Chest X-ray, AP view. Patient: 56 years old, sex M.
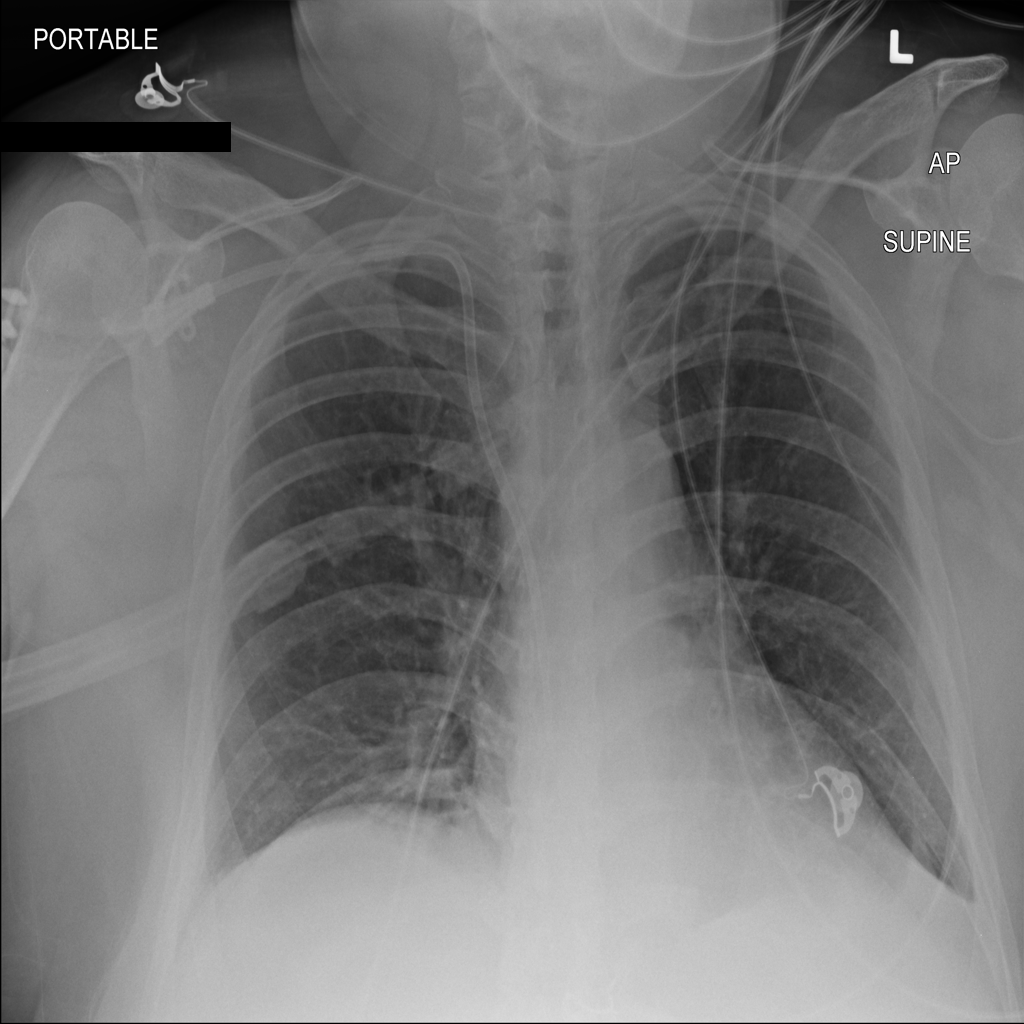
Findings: Atelectasis, Effusion, Infiltration